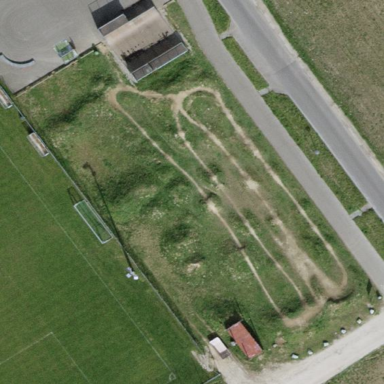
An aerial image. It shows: BMX sports track on pitch.